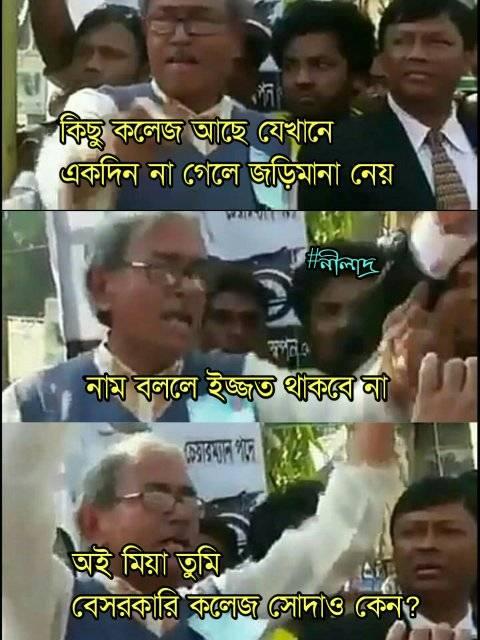
Caption: কিছু কলেজ আছে যেখানে একদিন না গেলে জড়িমানা নেয়   নাম বললে ইজ্জত থাকবে না    অই মিয়া তুমি বেসরকারি কলেজ সোদাও কেন ?
Label: non-hate